Question: I am trying to display a table of my results using latex but I have some problem with the displaying: The numbers are not centered when applying bold, could you help me figure out why, below the code and what it looks like:
'''
\documentclass[a4paper, 11pt, french]{article}
\usepackage[utf8]{inputenc}
\usepackage[T1]{fontenc}
\usepackage{babel}% Include the listings-package
\usepackage{listings}
\lstset{language=python}
\usepackage[table]{xcolor}
\usepackage{collcell}
\usepackage{hhline}
\usepackage{pgf}
\usepackage{comment} % habilita el uso de comentarios en varias lineas (\ifx \fi)
\usepackage{lipsum} %Este paquete genera texto del tipo Lorem Ipsum.
\usepackage{fullpage} % cambia el margen
\usepackage{booktabs} % Required for better horizontal rules in tables
\usepackage{fouriernc} % Use the New Century Schoolbook font
\usepackage{booktabs}
\usepackage{multirow}
\usepackage{siunitx}
\usepackage{graphicx}
\begin{document}
\begin{table}[ht]
\begin{tabular}{lSSS}
\toprule
\multirow{2}{*}{Models} &
\multicolumn{1}{c}{POS} \\
& {N+POS - P} \\ % & {V+N+L-P, S} & {V+N+L-P, S, Ne}
\midrule
LinearSVC & 0.44 \\ %& \textbf{0.58} & \textbf{0.58} \\
MultinomialNb & 0.51 \\ %& 0.51 & 0.51 \\
LogisticRegression & 0.53 \\ %& 0.51 & 0.51 \\
RandomForestClassifier & \textbf{0.55} \\ %& 0.56 & 0.57 \\
KNeighborsClassifier & 0.48 \\ %& 0.50 & 0.49 \\
\bottomrule
\end{tabular}
\end{table}
\end{document}
'''
the result is like this:

As you can see 0.55 is not perfectly align with the others
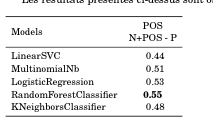
Answer: I believe this has to do with the alignment you gave to the columns.
In your 'egin{tabular}{lSSS}' line, you are declaring 4 columns, even when you commented 2 of them. It is still working that way for me, but take into account that 'l' is to align left, and as bold effect adds width to the letter, if you align to the left, it will still look bigger. If you want the value to be centered, I advise you to use 'c' instead of S.
This is how I did it, I hope it works for you:
1. Solution using left alignment:
'''
egin{table}[ht]
egin{tabular}{ll}
oprule
\multirow{2}{*}{Models} &
\multicolumn{1}{c}{POS} \
& {N+POS - P} \ % & {V+N+L-P, S} & {V+N+L-P, S, Ne}
\midrule
LinearSVC & 0.44 \ %& extbf{0.58} & extbf{0.58} \
MultinomialNb & 0.51 \ %& 0.51 & 0.51 \
LogisticRegression & 0.53 \ %& 0.51 & 0.51 \
RandomForestClassifier & extbf{0.55} \ %& 0.56 & 0.57 \
KNeighborsClassifier & 0.48 \ %& 0.50 & 0.49 \
ottomrule
\end{tabular}
\end{table}
'''
And it looks like this to me:
<URL>
1. Solution using center alignment
'''
egin{table}[ht]
egin{tabular}{lc}
oprule
\multirow{2}{*}{Models} &
\multicolumn{1}{c}{POS} \
& {N+POS - P} \ % & {V+N+L-P, S} & {V+N+L-P, S, Ne}
\midrule
LinearSVC & 0.44 \ %& extbf{0.58} & extbf{0.58} \
MultinomialNb & 0.51 \ %& 0.51 & 0.51 \
LogisticRegression & 0.53 \ %& 0.51 & 0.51 \
RandomForestClassifier & extbf{0.55} \ %& 0.56 & 0.57 \
KNeighborsClassifier & 0.48 \ %& 0.50 & 0.49 \
ottomrule
\end{tabular}
\end{table}
'''
And it looks like this:
<URL>
Now you need to decide which one suits you better.